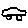
Label: car